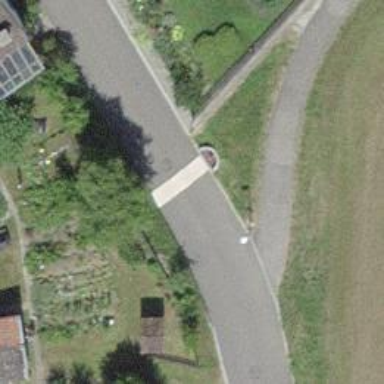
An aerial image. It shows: Unclassified road with asphalt surface and no sidewalk.